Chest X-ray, PA view. Patient: 51 years old, sex F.
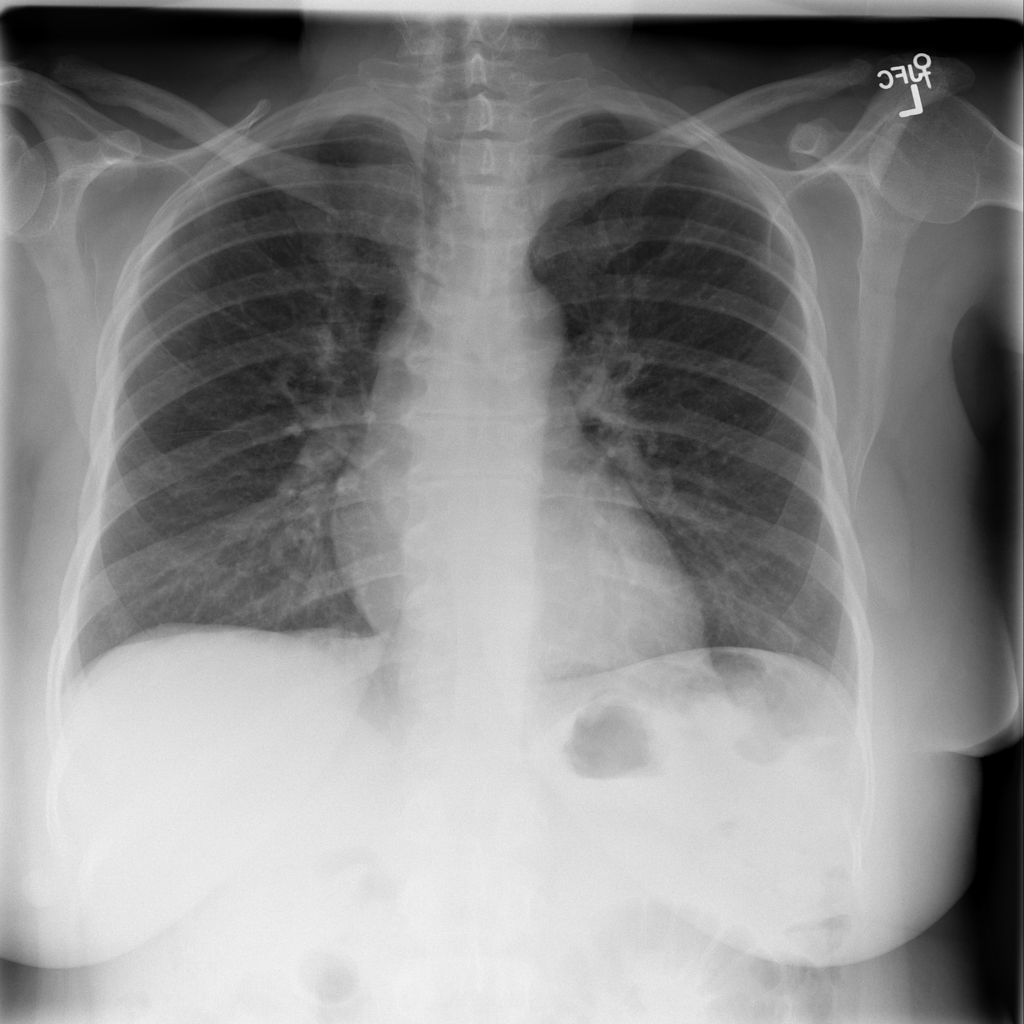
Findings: Infiltration